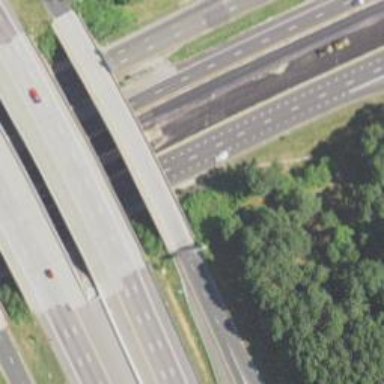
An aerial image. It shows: Asphalt motorway.